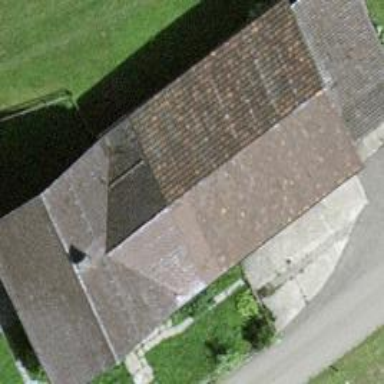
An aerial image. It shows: Farm building with gabled roof.